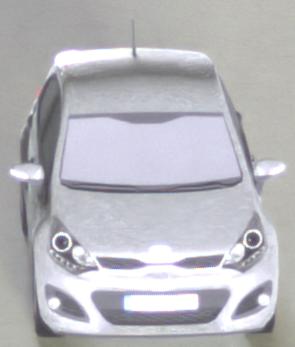
Make: KIA
Model: Rio 1.2
Detailed model: Rio (UB)
Model produced from: 2011/09
Model produced until: 2015/01
Doors: 3
Color: gray
Road condition: dry road
Daytime: midday
Contrast: medium contrast